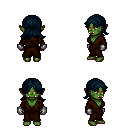
a pixel art fantasy rpg character, female body template, orc, green skin, brown robe, teal pants, raven loose hair, metal gloves, four views (front, back, left, right), 2x2 character sprite sheet, small pixel art, hard edges, no anti-aliasing